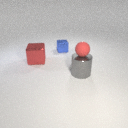
large gray metal cylinder below small red rubber sphere